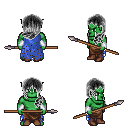
a pixel art fantasy rpg character, male body template, orc, green skin, blue tattered cape, robe skirt, gray left-swept hairstyle, white cloth bracers, brown shoes, spear, four views (front, back, left, right), 2x2 character sprite sheet, small pixel art, hard edges, no anti-aliasing